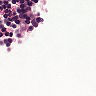
Metastatic tissue present: yes